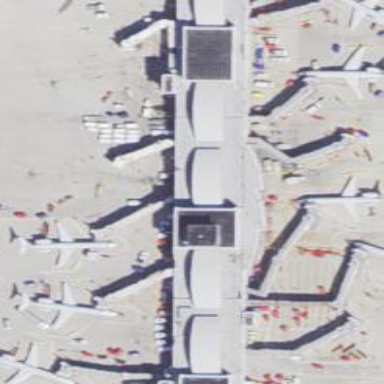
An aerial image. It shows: Airport gate.